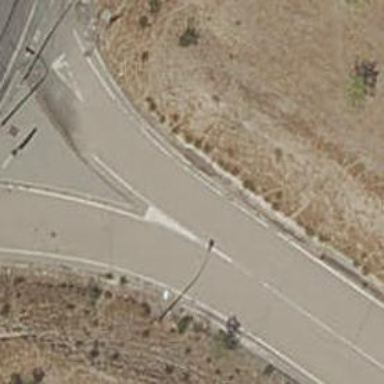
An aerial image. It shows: Unclassified road.